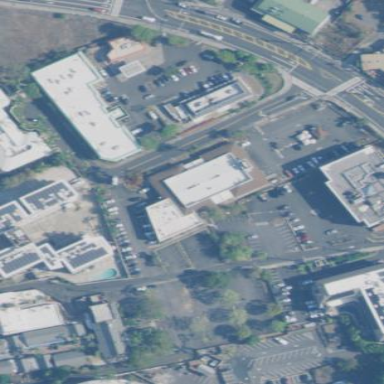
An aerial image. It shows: Retail building.